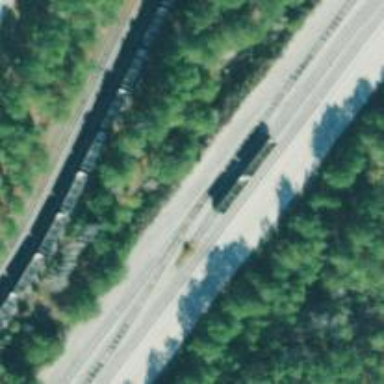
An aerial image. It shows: Rail spur service.